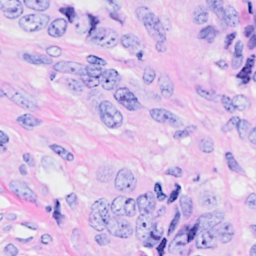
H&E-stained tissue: Breast